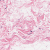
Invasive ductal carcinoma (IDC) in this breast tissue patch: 0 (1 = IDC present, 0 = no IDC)